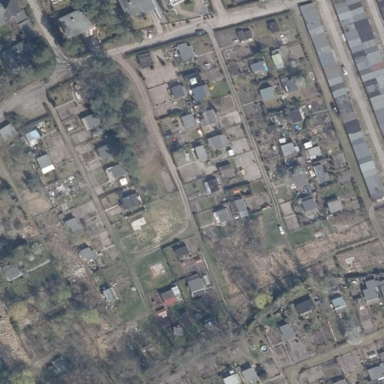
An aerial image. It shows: Allotments area.